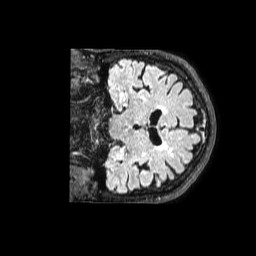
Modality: FLAIR
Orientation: coronal
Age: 72
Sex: male
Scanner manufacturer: philips
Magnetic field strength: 1.5 T
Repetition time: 4.8 s
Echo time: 0.3244 s